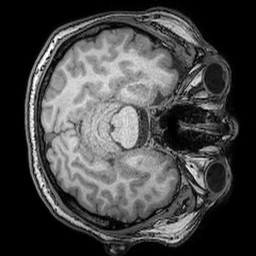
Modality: T1w
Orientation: axial
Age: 46
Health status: ill
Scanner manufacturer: philips
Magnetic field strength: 3 T
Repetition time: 0.007 s
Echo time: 0.003501 s